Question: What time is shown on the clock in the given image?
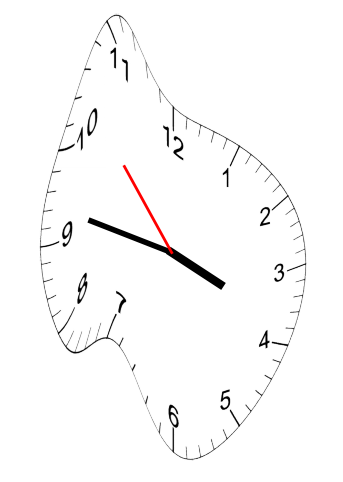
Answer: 03:46:53